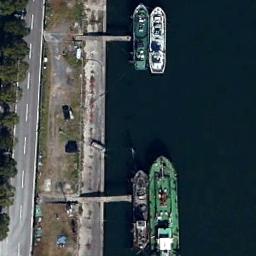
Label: ship